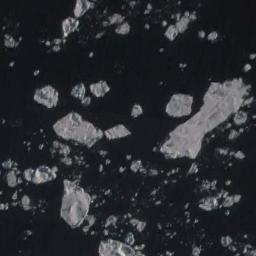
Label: sea_ice